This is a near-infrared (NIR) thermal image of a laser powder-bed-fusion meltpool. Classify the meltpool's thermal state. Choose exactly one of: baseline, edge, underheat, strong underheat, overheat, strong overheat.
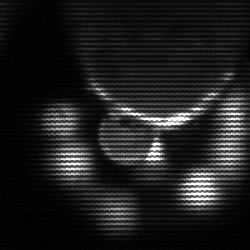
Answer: baseline